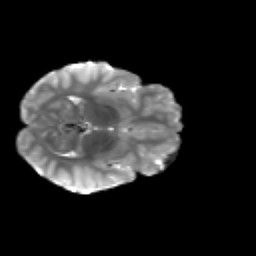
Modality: T2w
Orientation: axial
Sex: male
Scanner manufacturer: siemens
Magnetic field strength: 3 T
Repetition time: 5 s
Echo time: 0.071 s